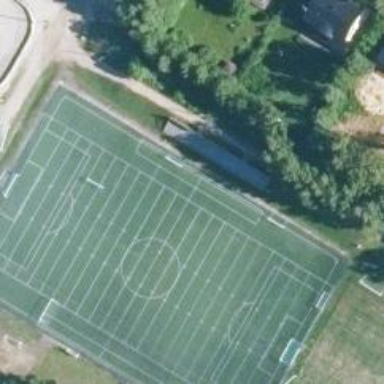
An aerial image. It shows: Soccer pitch with grass surface for leisure land.